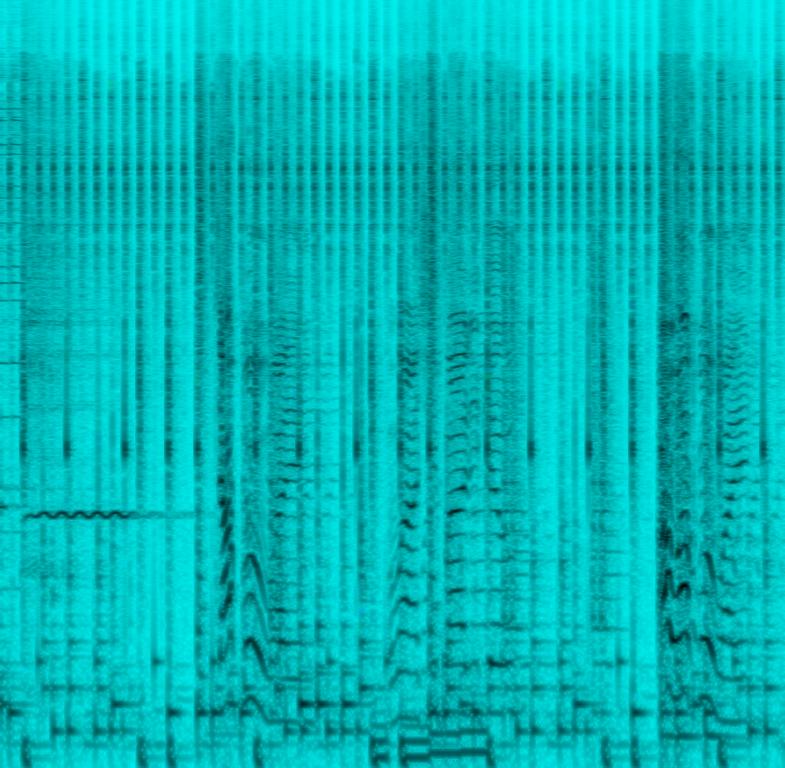
The Latin/African song features a flat, echoing male vocals singing over exotic percussive elements and groovy bass. It sounds easygoing and low quality as it is recorded in mono and the vocals are kind of distorted.